Question: I've got a c homework problem that is doing my head in and will be greatful if anyone can help point me in the right direction.
If I have two minutes points on an analog watch such as t1 (55 minutes) and t2 (7 minutes), I need to calculate the shortest amount of steps between the two points.
What I've come up with so far is these two equations:
'''
-t1 + t2 + 60 =
-55 + 7 + 60
= 12
t1 - t2 + 60 =
55 - 7 + 60
= 108
12 is lower then 108, therefore 12 steps is the shortest distance.
'''
This appears to work fine if I compare the two results and use the lowest. However, if I pick out another two points for example let t1 = 39 and t2 = 34 and plug them into the equation:
'''
-t1 + t2 + 60 = -39 + 34 + 60 = 55
t1 - t2 + 60 = 39 - 34 + 60 = 35
35 is lower then 55, therefore 35 steps is the shortest distance.
'''
However, 35 isn't the correct answer. 5 steps is the shorest distance (39 - 34 = 5).
My brain is a little fried, and I know I am missing something simple. Can anyone help?

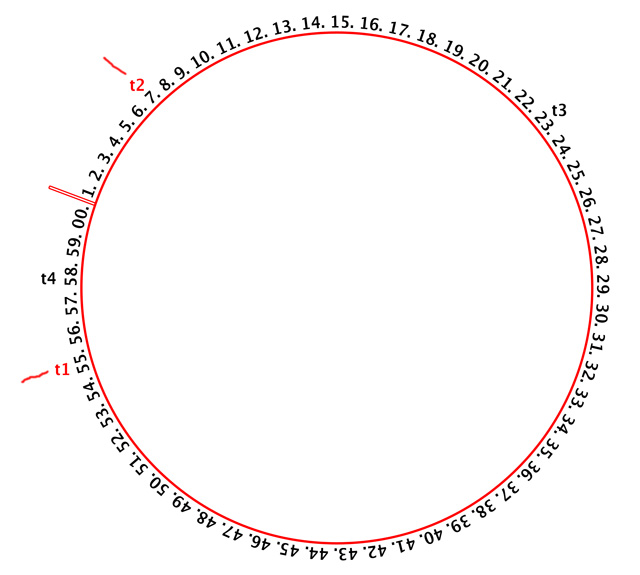
Answer: What you want is addition and subtraction modulo 60. Check out the '%' operator. Make sure you handle negatives correctly.